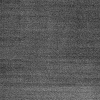
Atmospheric dust classification: dusty